Question: I'm using Code Composer Studio which is based on eclipse Indigo. My Programm is written in C. I want to rename some macros via context-menu-->refactor-->rename. It is possible to get into "refactor mode" but eclipse refuses to do the refactoring after I press return (the macro name is changed to the old value). Is there a possibility to use the "refactor mode" anyway?

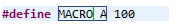
Answer: 1. Open the rename dialog by typing Alt+Shift+R twice. See whether it works.
2. Use SourceInsight smart rename function.
3. As Basile mentioned, use text editor like Emacas and Vi.